Question: I am using VS 2010 for developing a web application. I am storing the uploaded images in physical path of the Server and also created virtual path in IIS 7.5 (the screenshot below).In Authorization,one Warning is displayed.For using the belo code I try to retrieve the image from the server but the image is not display.Where the problem, in virtual path or in the path mention in code ?

'''
private void CallImage()
{
SqlConnection SqlCon = new SqlConnection(GetConnectionString());
SqlCon.Open();
string query = "SELECT Cmp_DocPath FROM Company_Info WHERE
Vendor_ID= '" + ddlVendorID.SelectedValue + "'";
SqlCommand SqlCmd = new SqlCommand(query, SqlCon);
SqlDataAdapter da = new SqlDataAdapter(SqlCmd);
DataTable dt = new DataTable();
da.Fill(dt);
string ImageName = Convert.ToString(dt.Rows[0][0].ToString());
Image1.ImageUrl = this.ResolveUrl("D:/Upload/Commerical Certificates/"+ImageName);
// Image1.ImageUrl = this.ResolveUrl("D:\Upload\Commerical Certificates\"+ImageName);
// Image1.ImageUrl = this.ResolveUrl("~\Upload\Commerical Certificates\"+ImageName);
SqlCon.Close();
}
'''
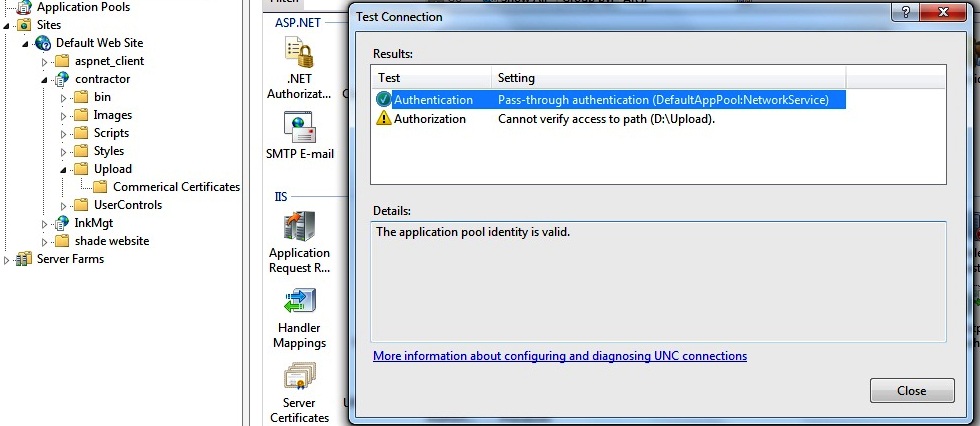
Answer: You can't reference a physical location to an image and expect it to work on a Web site. Store the paths to the images as virtual paths from the root of the site. For instance:
If your site root is at:
'''
d:\inetpub\mysite\
'''
And your images are at:
'''
d:\inetpub\mysite\uploads\images\
'''
Then your virtual paths int he database need to be:
'''
~\uploads\images\image1.jpg
~\uploads\images\image2.jpg
'''
Then you can set that as the ImageUrl property and no, you don't need to resolve it (the Image control does that automatically).
My guess is that the reason you're having this problem is because you are trying to reference images that are not within the Web site, which even if you get to work in your dev environment by giving access to NETWORK SERVICE, IIS_IUSRS, the second you move this application into a production environment, you are going to have problems. Not to mention that is a very poor way to do things in terms of security and modularity.